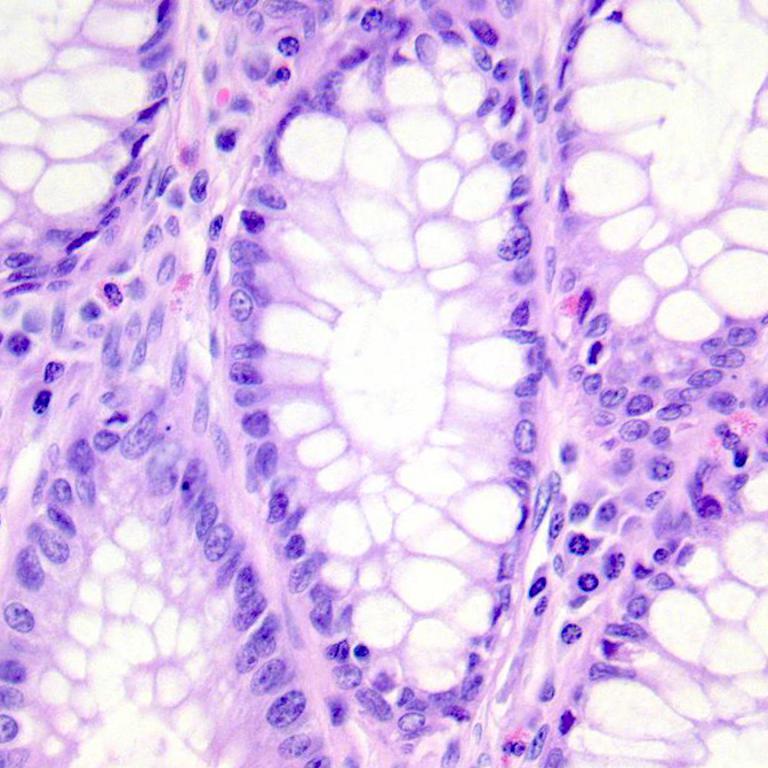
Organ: colon
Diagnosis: benign